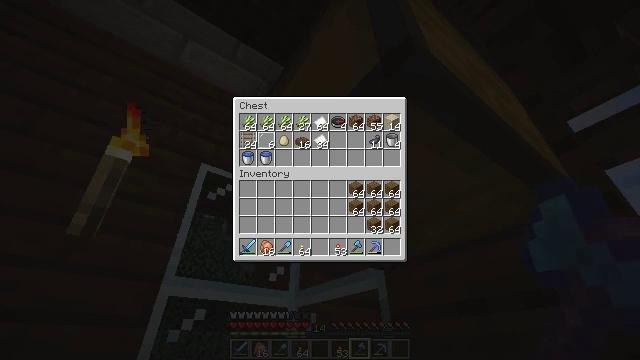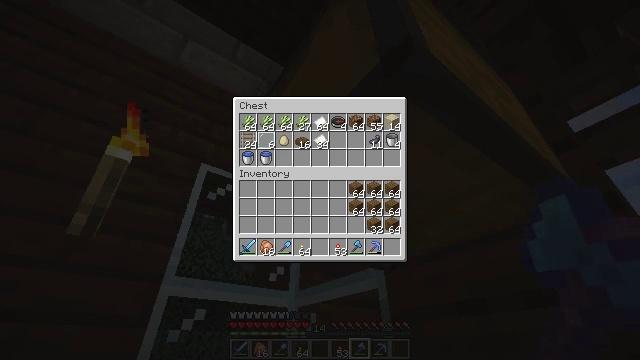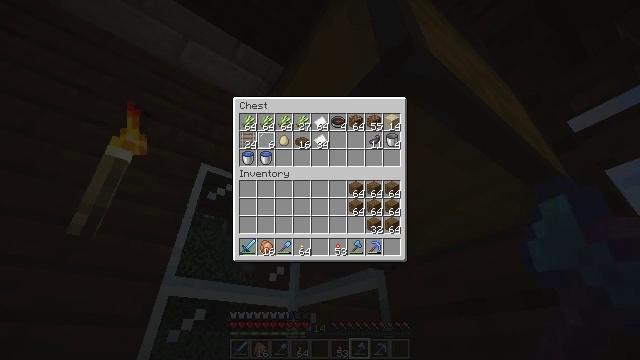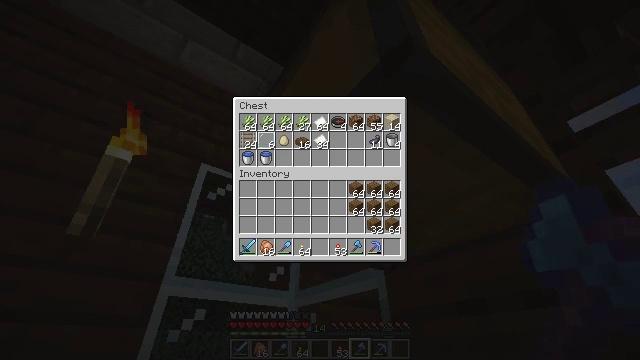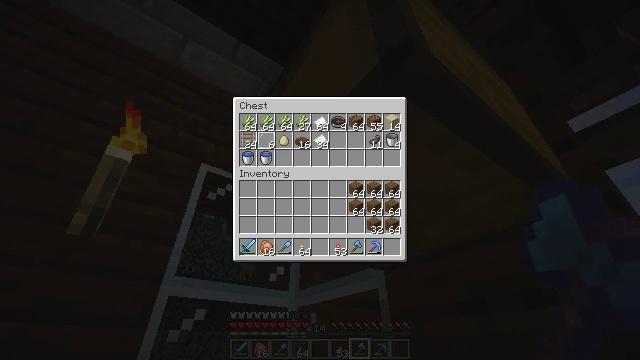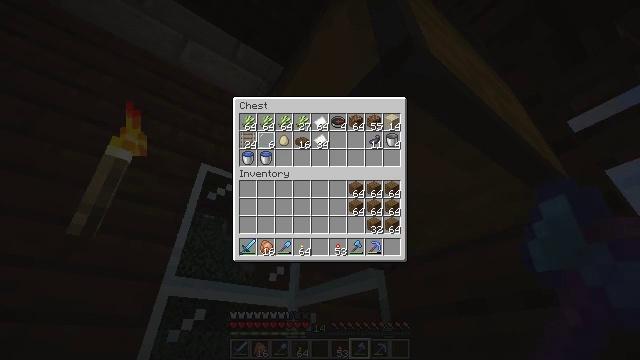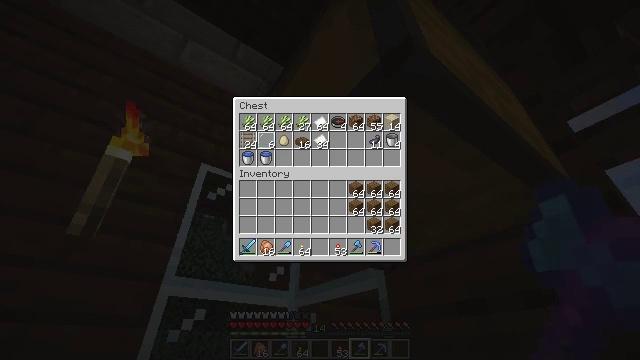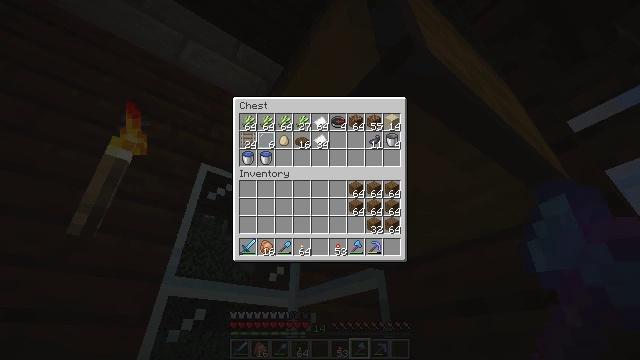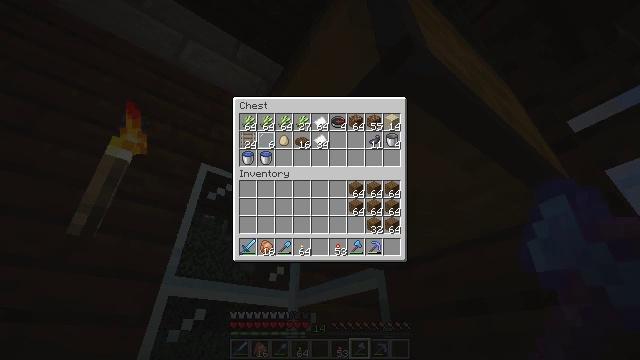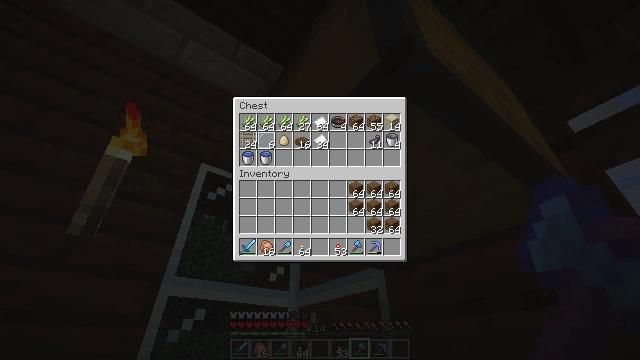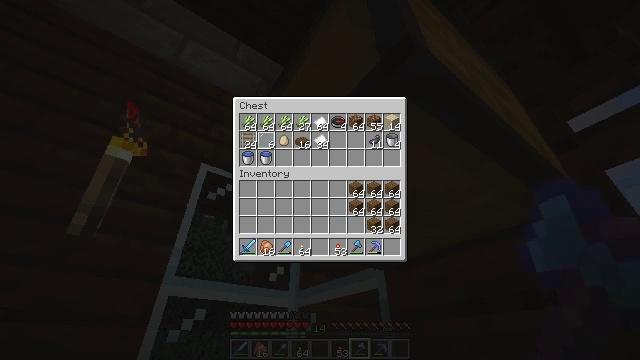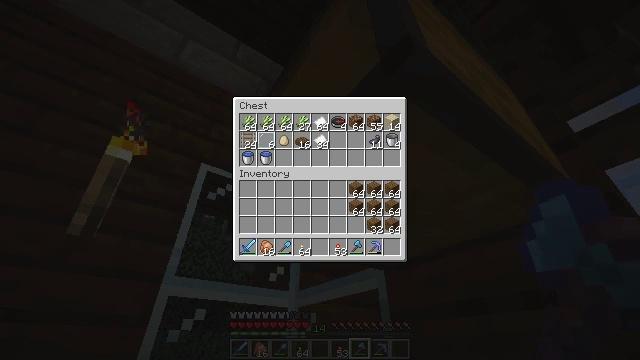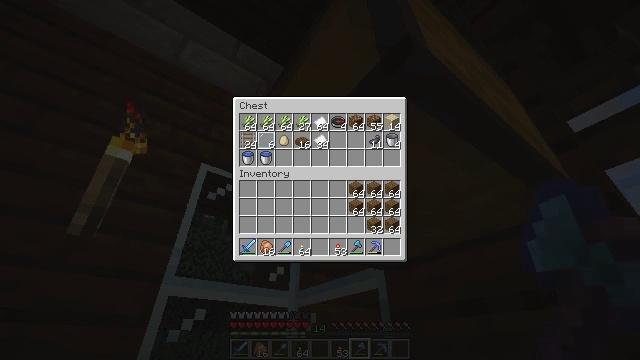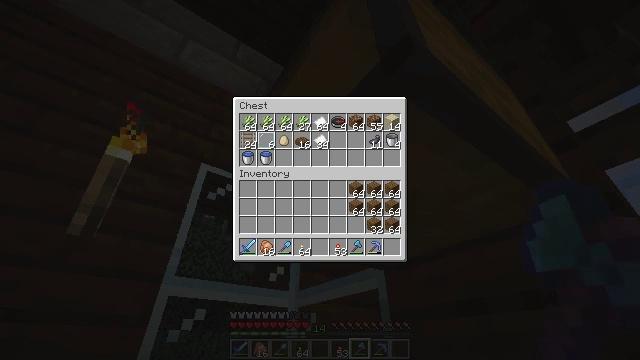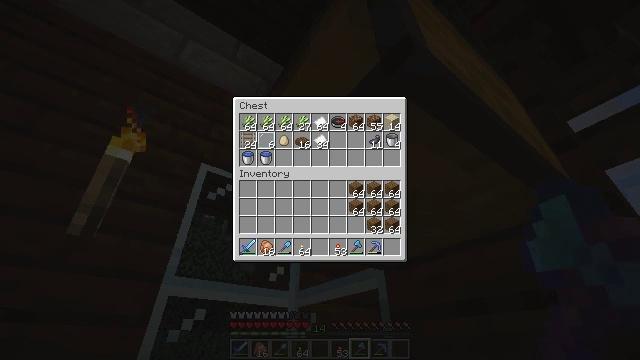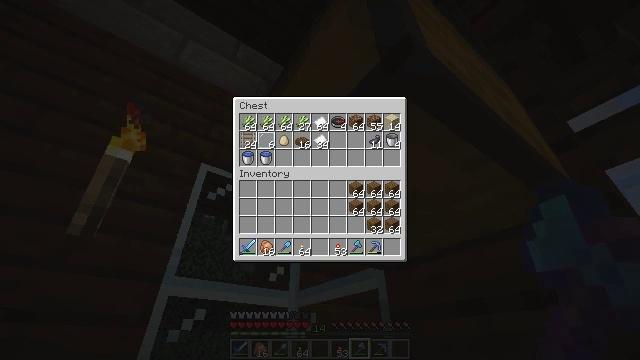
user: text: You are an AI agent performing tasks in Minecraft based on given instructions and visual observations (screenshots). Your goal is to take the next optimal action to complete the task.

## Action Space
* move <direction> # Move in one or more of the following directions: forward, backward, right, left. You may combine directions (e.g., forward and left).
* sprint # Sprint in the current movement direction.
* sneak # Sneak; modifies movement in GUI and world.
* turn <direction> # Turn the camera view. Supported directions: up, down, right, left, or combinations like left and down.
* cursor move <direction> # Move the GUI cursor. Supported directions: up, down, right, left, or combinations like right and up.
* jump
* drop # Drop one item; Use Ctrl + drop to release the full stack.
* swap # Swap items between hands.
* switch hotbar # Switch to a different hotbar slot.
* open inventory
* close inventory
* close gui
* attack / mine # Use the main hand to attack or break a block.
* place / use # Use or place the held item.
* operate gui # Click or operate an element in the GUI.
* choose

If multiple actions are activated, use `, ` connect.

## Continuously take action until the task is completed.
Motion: motion action
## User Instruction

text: Utilize the crafting table to create a brown bed.
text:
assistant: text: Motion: no_op
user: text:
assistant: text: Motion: no_op
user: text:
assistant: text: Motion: no_op
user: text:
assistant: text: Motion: no_op
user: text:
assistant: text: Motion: no_op
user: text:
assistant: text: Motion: no_op
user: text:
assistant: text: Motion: no_op
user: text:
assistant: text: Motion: no_op
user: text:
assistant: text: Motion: no_op
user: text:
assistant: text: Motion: no_op
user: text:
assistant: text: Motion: no_op
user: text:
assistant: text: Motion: no_op
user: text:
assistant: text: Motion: no_op
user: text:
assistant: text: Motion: no_op
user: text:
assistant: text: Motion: no_op
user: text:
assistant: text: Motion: no_op
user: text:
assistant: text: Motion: no_op
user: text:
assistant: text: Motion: no_op
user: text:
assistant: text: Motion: no_op
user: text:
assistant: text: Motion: no_op
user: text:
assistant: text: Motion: no_op
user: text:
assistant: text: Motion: no_op
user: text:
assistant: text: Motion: no_op
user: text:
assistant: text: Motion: no_op
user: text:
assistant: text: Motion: no_op
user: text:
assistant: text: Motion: no_op
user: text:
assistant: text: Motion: no_op
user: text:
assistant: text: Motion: no_op
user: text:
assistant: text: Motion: no_op
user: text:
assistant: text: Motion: no_op